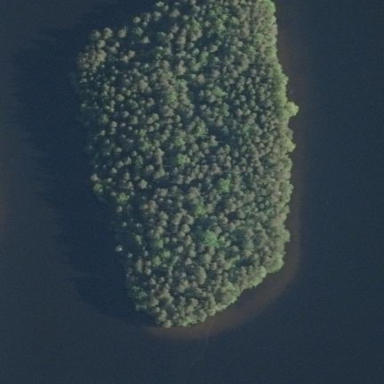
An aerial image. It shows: Islet surrounded by woodland.